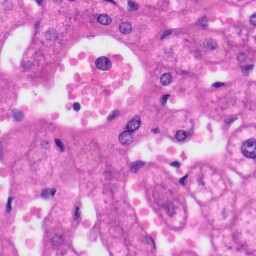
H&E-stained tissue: Liver